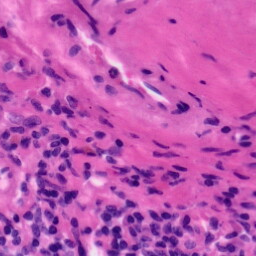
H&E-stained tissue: Tonsil